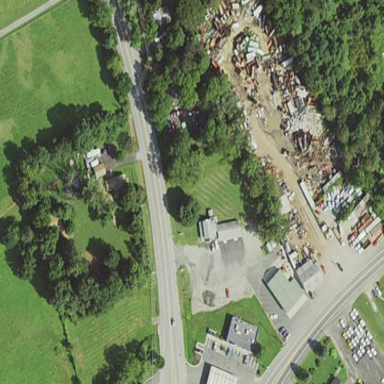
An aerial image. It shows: Industrial area designated as scrap yard.